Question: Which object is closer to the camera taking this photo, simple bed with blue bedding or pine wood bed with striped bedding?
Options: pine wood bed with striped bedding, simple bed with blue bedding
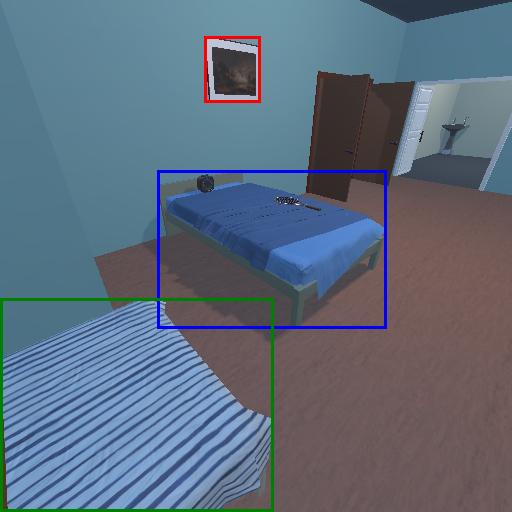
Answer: pine wood bed with striped bedding